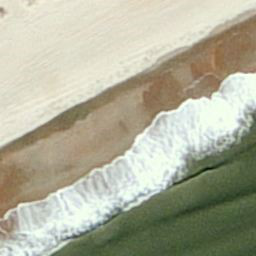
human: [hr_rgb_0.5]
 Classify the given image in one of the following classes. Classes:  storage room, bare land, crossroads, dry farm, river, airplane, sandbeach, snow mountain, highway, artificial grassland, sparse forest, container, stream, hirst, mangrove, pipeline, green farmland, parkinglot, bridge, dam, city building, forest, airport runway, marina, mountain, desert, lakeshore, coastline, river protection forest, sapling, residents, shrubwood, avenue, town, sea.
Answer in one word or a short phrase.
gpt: coastline